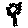
Label: flower